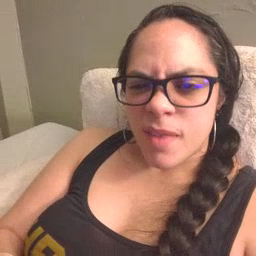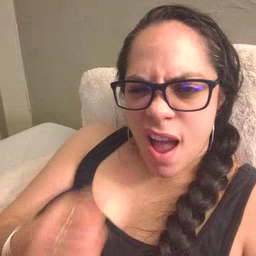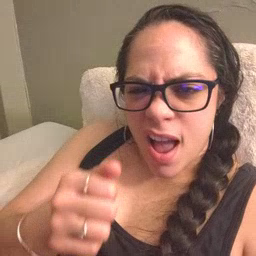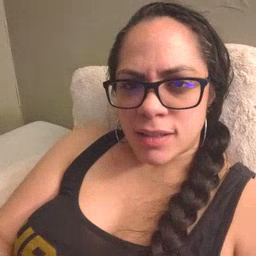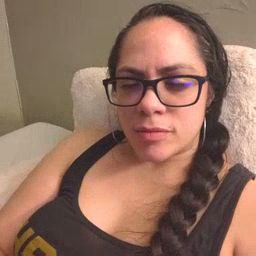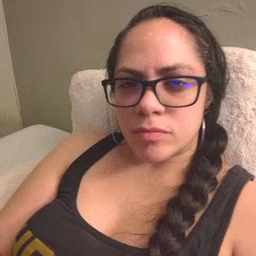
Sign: hide